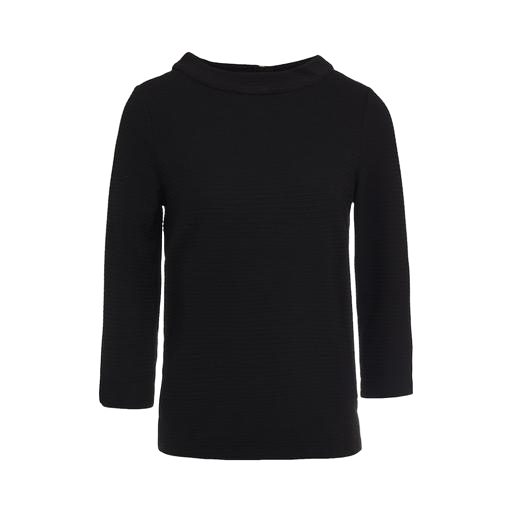
black rib boatneck top, black high neck 3/4 sleeve top, 3/4-sleeve boat-neck top, white background